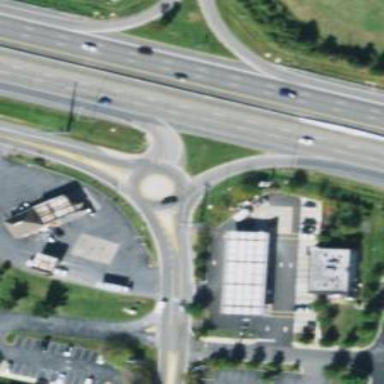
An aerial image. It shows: Tertiary road made of asphalt leading to roundabout junction.